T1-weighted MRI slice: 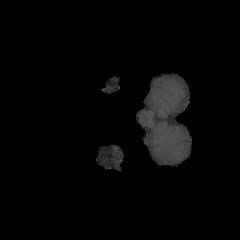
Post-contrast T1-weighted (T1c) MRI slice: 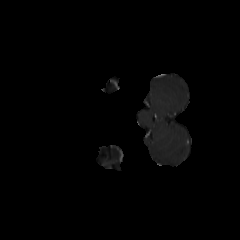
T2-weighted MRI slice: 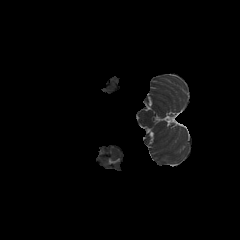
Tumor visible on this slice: no